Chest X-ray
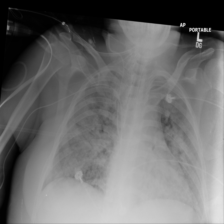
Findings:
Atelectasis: negative
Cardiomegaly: negative
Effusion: negative
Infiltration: negative
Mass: negative
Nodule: negative
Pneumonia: negative
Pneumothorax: negative
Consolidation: negative
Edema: positive
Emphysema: negative
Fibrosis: negative
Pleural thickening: negative
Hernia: negative